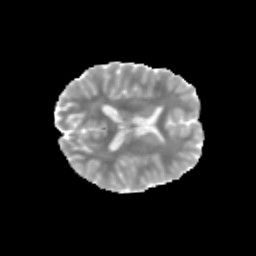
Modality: MD
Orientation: axial
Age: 12
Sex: female
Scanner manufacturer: siemens
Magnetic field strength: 3 T
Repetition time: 3.8 s
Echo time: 0.07 s